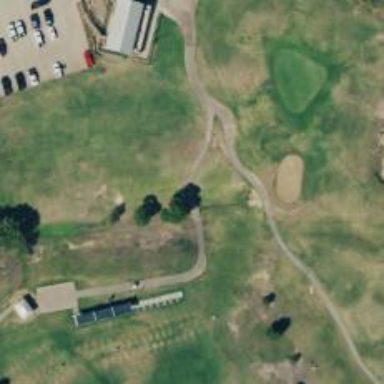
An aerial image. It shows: Golf cartpath that is also road path.